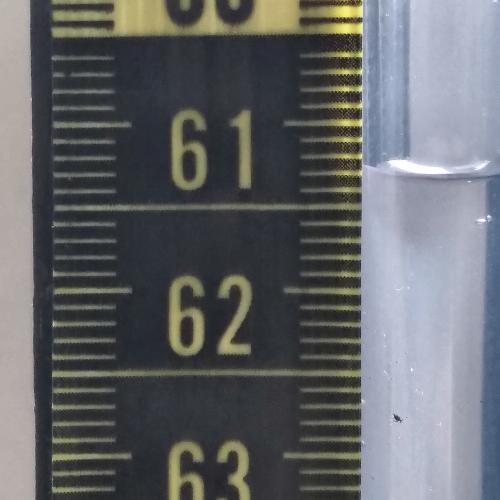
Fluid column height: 61.3 cm